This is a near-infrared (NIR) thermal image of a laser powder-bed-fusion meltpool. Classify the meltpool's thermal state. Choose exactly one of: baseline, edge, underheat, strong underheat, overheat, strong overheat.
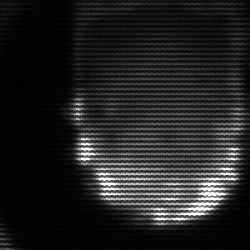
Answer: baseline